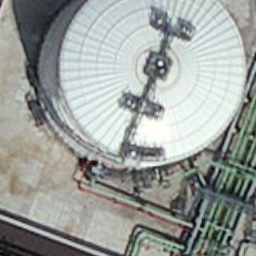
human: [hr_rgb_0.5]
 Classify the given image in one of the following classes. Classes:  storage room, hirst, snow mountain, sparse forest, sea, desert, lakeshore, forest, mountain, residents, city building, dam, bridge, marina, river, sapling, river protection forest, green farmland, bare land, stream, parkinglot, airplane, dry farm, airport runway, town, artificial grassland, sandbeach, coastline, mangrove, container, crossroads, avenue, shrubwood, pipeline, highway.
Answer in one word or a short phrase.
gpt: storage room